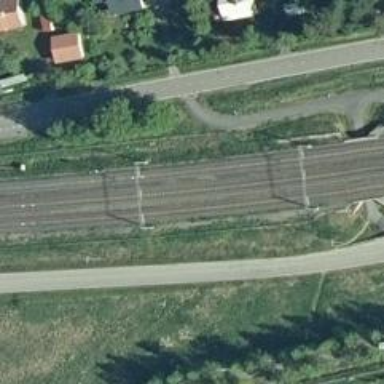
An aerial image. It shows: Railway with continuous electrified contact line.